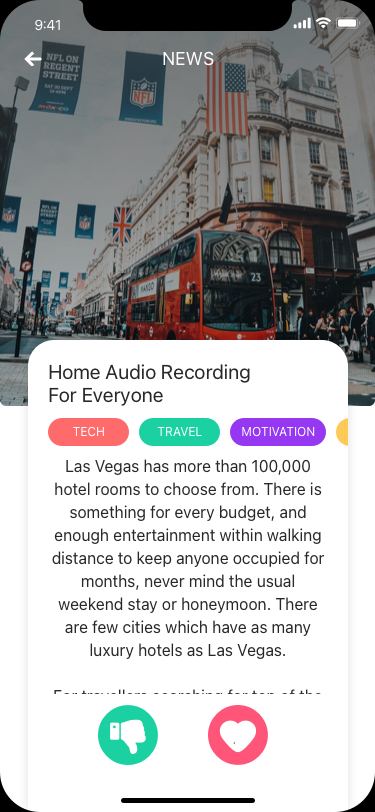
Text in this UI design:
Type something
Las Vegas has more than 100,000 hotel rooms to choose from. There is something for every budget, and enough entertainment within walking distance to keep anyone occupied for months, never mind the usual weekend stay or honeymoon. There are few cities which have as many luxury hotels as Las Vegas.

For travellers searching for top of the line accommodation, try the Four Seasons Las Vegas. It offers an oasis of tranquil elegance, comfort, luxury, and seclusion. Though it has no in-house casino, it is adjacent to Mandalay Bay Casino. Four Seasons Las Vegas is a tranquil retreat from the bustling city. This hotel offers 424 rooms are located on floors 35-39, and the views from the floor-to-ceiling windows overlook the famous Las Vegas Strip. The Business Center and Concierge service at this hotel have an extremely good reputation for meeting special needs of guests, such as arranging limousine services on a moment’s notice.

The Bellagio, a Las Vegas landmark, is a five-star hotel located on the 122-acre site of the legendary Dunes Hotel and Golf Course at the corner of Flamingo and Las Vegas Blvds. It contains one of the most attractive casinos in Las Vegas as well as numerous shops and restaurants. Bellagio’s world-famous fountains combine opera, classical and whimsical music with a breathtaking water and light show. The Conservatory & Botanical Gardens holds rows of exotic plants and flowers with unique displays for every season and holiday. It’s an inviting location for a honeymoon photo opportunity.

Caesars Palace is the long-standing epitome of Las Vegas luxury hotels. It holds the famous Forum Shops, Spago, an Imax theater, and a new shopping wing and tower. For those guests who want to relax and be pampered, this hotel offers the Spa at Caesars, Venus the Salon, and the Garden of the Gods Pool Oasis.

Caesars also offers guests access to the exclusive Cascata Golf Club. It features mountain scenery, beautiful waterfalls and rivers, and panoramic views combined with challenging holes and velvety greens to produce a golfing experience unparalleled anywhere else in the world. No expense has been spared, from the opulent clubhouse and pro shop to the personal and attentive service personel. Cascata was named listed as #56 by Golfweek Magazine in its article “2004 America’s Best Top 100 Modern Courses”. Golfweek also listed Cascata as #2 in Nevada in their list of “America’s Best State-by-State Public Access Courses”. In addition to be being named in Golfweeks America’s Best Modern Courses, Gary Galyean at Golf Magazine named Cascata #19 in the “Top 45 Courses Since 1959″.

Luxor is a Nile-theme hotel which features a sphinx and a large pyramid which has become a Las Vegas landmark. The Pyramid has 2,256 rooms with 236 Spa suites, two in each corner of every floor. The rooms are reached by inclinating elevators which travel sideways at a 39-degree angle up 30 stories. The Luxor features a wide variety of restaurants and entertainment.

Mandalay Bay is a tropical-theme new resort offering visitors the chance to walk inside a plexiglass tunnel through the Shark Reef Aquarium, which holds sharks and rays. The hotel has a 30,000 square foot world-class Spa Mandalay and the 11 acre Mandalay Beach pool complex. The House of Blues music theatre has a seating capacity of approximately 1,800, and plays host to an eclectic mix of live music. The Mirage Hotel is has an exploding volcano and a 20,000 gallon aquarium the greet guests as they enter this luxury hotel. The large pool complex has a quarter mile of shoreline along two large pools and smaller lagoons, and features a grotto and waterslides. The 2.5-million-gallon Dolphin Habitat is home to a family of Atlantic bottlenose dolphins.

The Mirage Hotel Tiger Habitat is the open-air home of Siegfried & Roy’s Royal White Tigers, available for viewing by the public during the day and evening. The tigers’ environment features a swimming pool with fountains and simulated mountain terrain. Unlike conventional tigers, which have black and gold markings, white tigers are white with black stripes, pink paws and ice-blue eyes.

Visitors can find French-themed shopping and dining at the Paris Las Vegas Hotel. It has a replica of the Arc De Triomphe and a half-scale Eiffel Tower. The Eiffel Tower Experience allows guests to ride 460 feet to the top to see a stunning, panoramic view of the valley. Paris is not the only European city recreated in miniature. The Venetian, renowned for its spacious and luxurious rooms, has gondolas in the midst of Las Vegas, as well as the Grand Canal Shoppes, a 500,000 square foot shopping plaza complete with cobblestone streets and beautiful traditional venetian style storefronts. The Grand Canal Shoppes host Streetmosphere, a cast of Carnivale street performers and opera singers.

For bargain hunters, the Rio hotel is not the newest or most elaborate building in town, but this all-suite Las Vegas hotel just off the Strip was rated No. 1 in value by Cond
Home Audio Recording
For Everyone
news